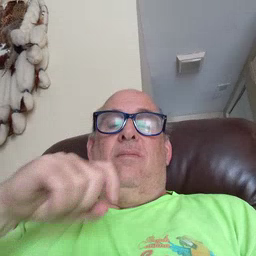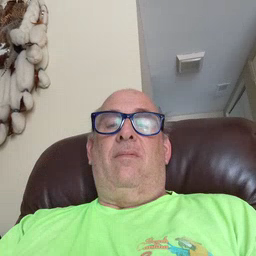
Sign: apple